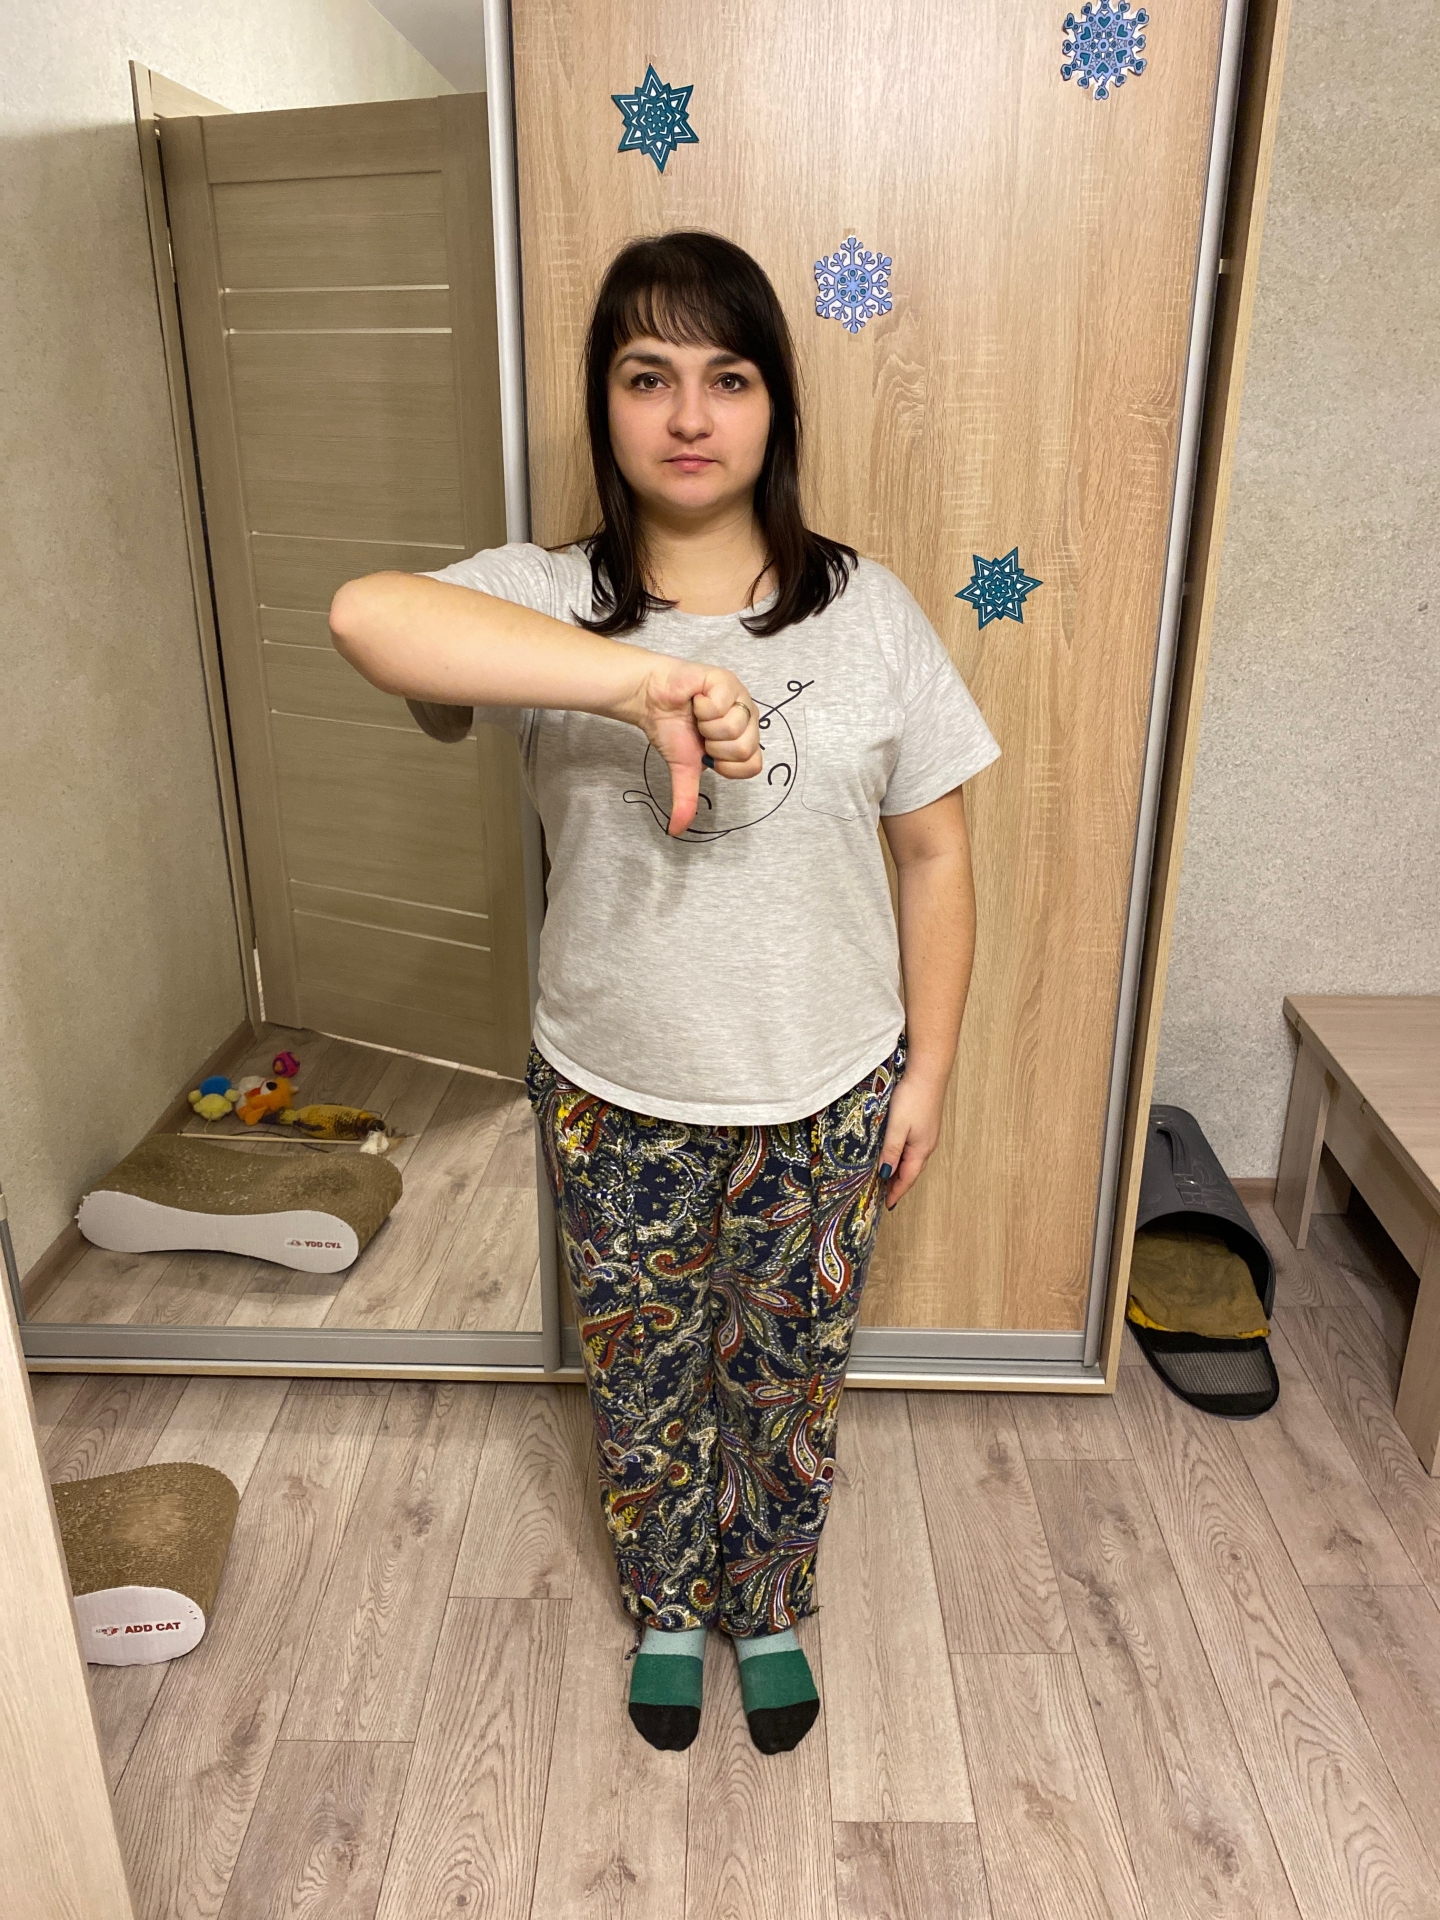
Label: clear